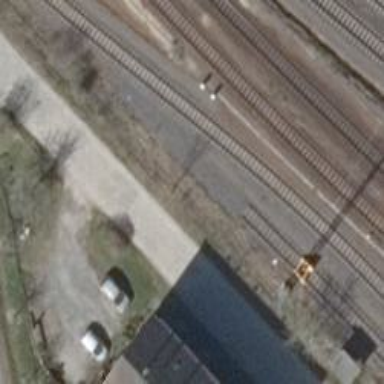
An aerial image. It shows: Abandoned railway yard.